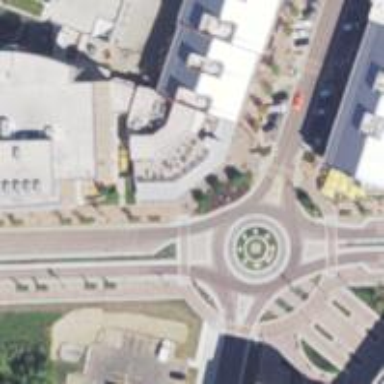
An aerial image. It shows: Residential road with roundabout.